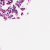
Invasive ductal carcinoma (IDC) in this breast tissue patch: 0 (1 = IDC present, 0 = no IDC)